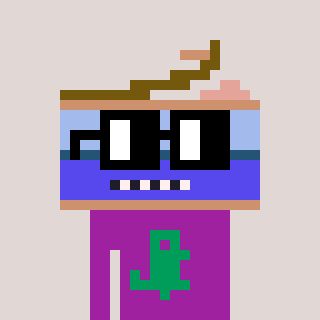
a pixel art character with square black glasses, a canned ham-shaped head and a magenta-colored body on a warm background